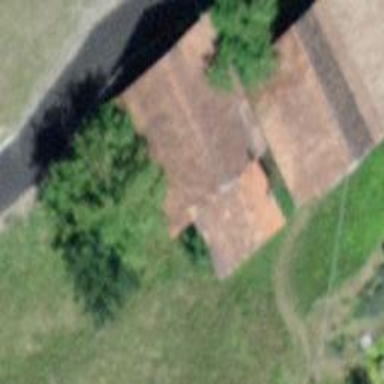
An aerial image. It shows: Rural barn.